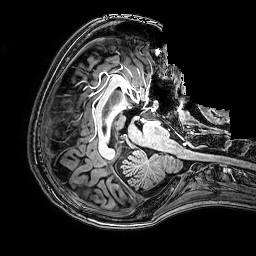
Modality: T1w
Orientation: axial
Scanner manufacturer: philips
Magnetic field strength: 3 T
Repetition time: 0.0096 s
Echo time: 0.0046 s